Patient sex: M
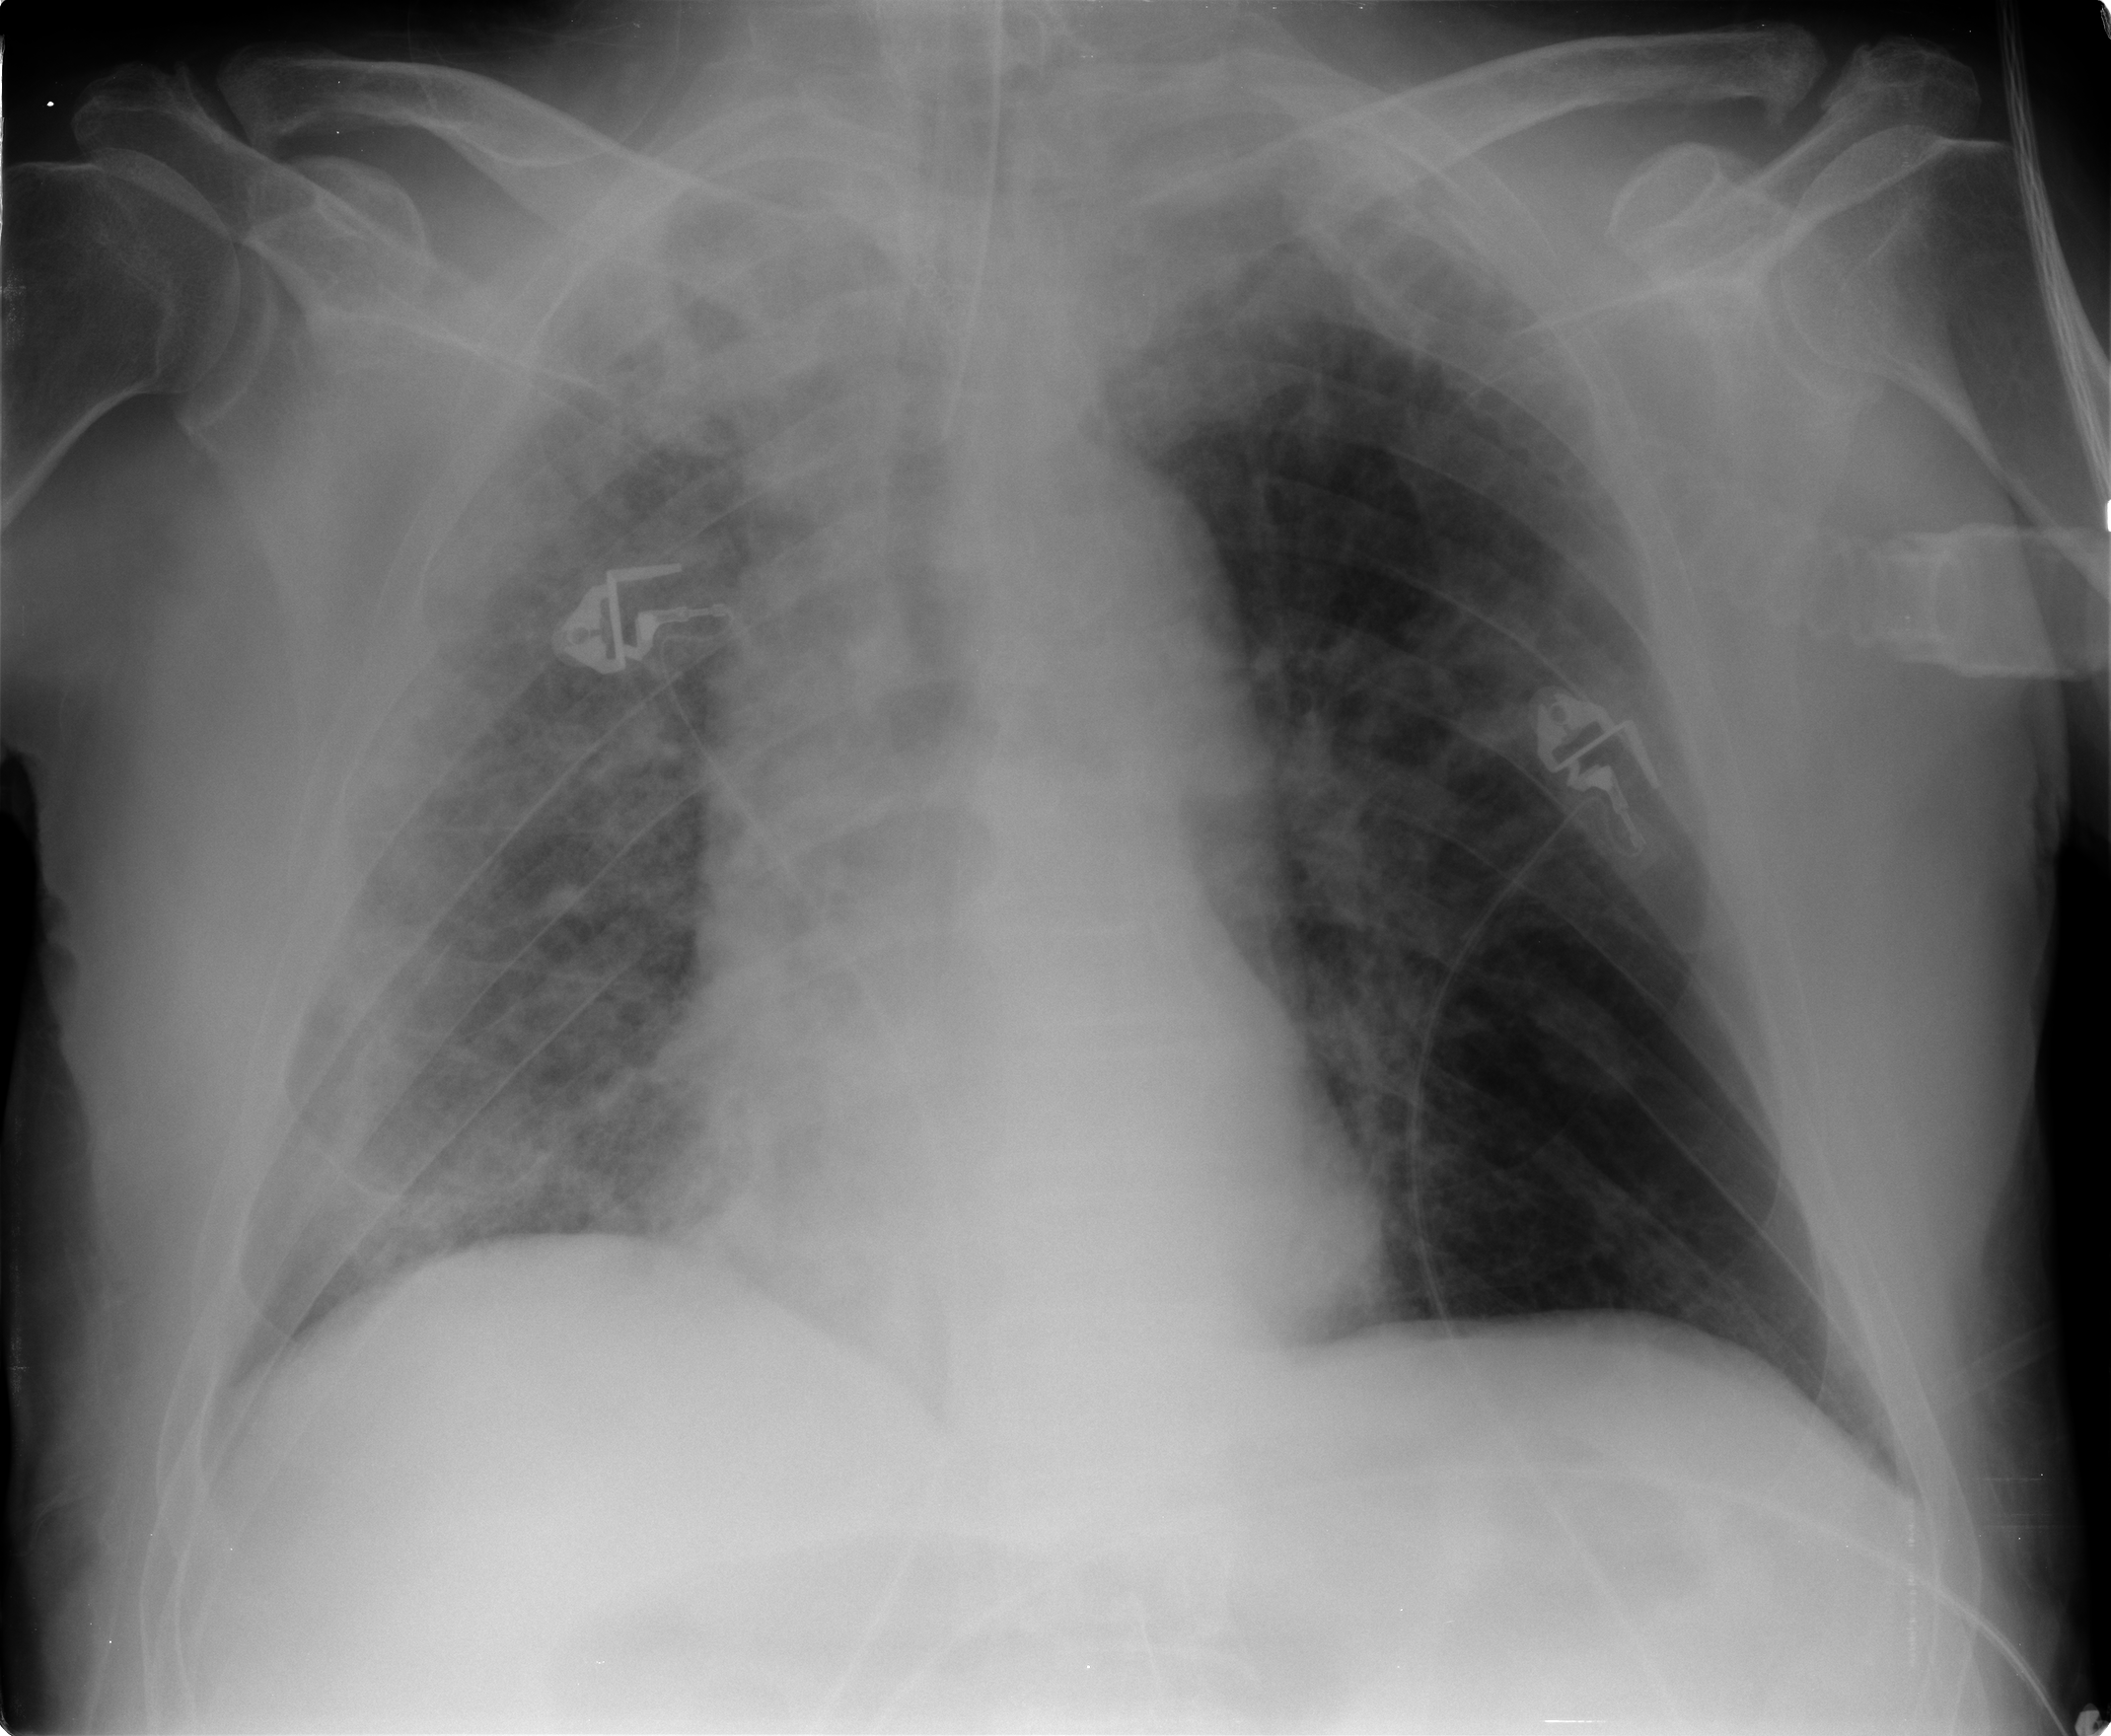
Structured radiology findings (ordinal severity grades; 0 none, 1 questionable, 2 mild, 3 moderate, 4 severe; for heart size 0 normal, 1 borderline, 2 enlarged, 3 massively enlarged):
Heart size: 0
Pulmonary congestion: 2
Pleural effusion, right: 1
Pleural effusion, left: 0
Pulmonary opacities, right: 4
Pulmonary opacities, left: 2
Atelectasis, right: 2
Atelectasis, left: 2